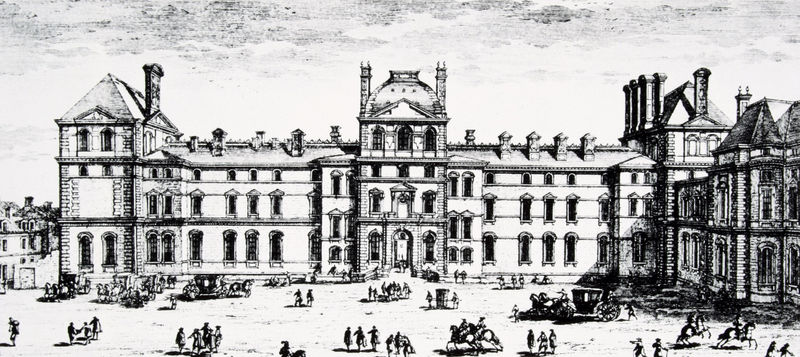
Titel: Der Louvre, Vorderansicht zur Zeit Ludwigs XIV. von der Rue Fromentau aus
Künstler: Gabriel Perelle
Standort: Paris
Institution: Bibliothèque Nationale.
Schlagwörter: dunkel, flügel, himmel, mann, schatten, weiß, wolken, frauen, menschen, stadt, fenster, frankreich, frau, grau, hell, licht, männer, pfeiler, schwarz, strasse, säule, säulen, tür, zeichnung, dach, gebäude, haus, schloss, tier, tiere, weg, wolke, leute, masse, menge, wand, architektur, barock, diener, kleidung, mensch, stein, steine, häuser, sonne, mantel, kind, personen, person, england, renaissance, kamin, kamine, kinder, pferd, pferde, reiter, rund, räder, schornstein, turm, vorbau, beine, reiten, ritt, schweif, balkon, bein, ansicht, bogen, fassade, gasse, passanten, türen, vedute, venedig, dorf, dächer, giebel, mauer, schornsteine, ziegel, grafik, graphik, schattierung, tag, hof, fußgänger, kutsche, kutschen, platz, schlot, speichen, rad, wagen, kuppel, staffage, treppe, unwetter, wetter, soldaten, spitz, symmetrie, stufe, stufen, tor, zinnen, gruppen, bögen, wände, eingang, offen, türme, palast, fenstr, stockwerk, mauerwerk, zentralperspektive, symmetrisch, druck, druckgraphik, schraffur, radierung, stich, schwarzweiß, menschenmasse, kutscher, wägen, entwurf, menschenmenge, rathaus, fürst, schimmel, fries, dreiecksgiebel, portal, rustika, sims, seiten, gesims, risalit, hubi, herrschaftlich, anwesen, mauern, residenz, walmdach, mezzanin, simse, pferdekutschen, strassen, marktplatz, etagen, geschosse, plan, schweife, ankunft, geöffnet, gallopp, kupferstich, stockwerke, galopp, geschoss, gebälk, palais, lisenen, mittelrisalit, versailles, satteldächer, traufe, satteldach, durchfahrt, seitenflügel, vorplatz, lisene, gesimse, spitzdach, rustifizierung, stadtschloss, regierung, trab, dachreiter, risaliten, sänfte, wolkendecke, musketiere, ameisen, barocke schloßanlage, fenster platz, gallop, hauptteil, justizgebäude, kuitsche, moloch, monstrum, suarez, trauf, traufkante, uruguay, wiolken, zeichnung skizze, schlöte, trefpunkt